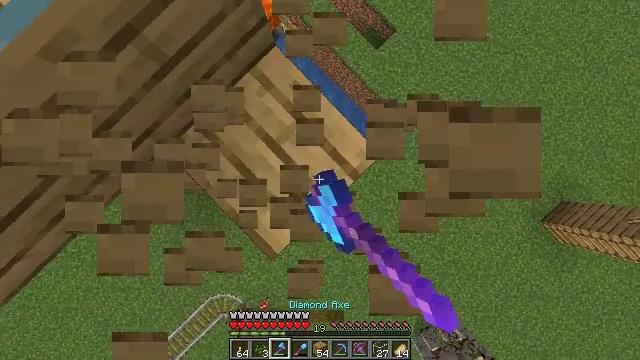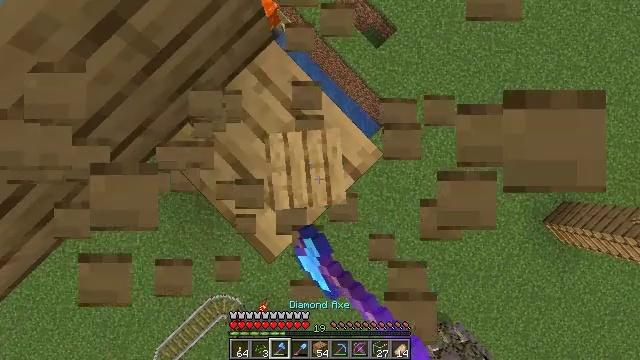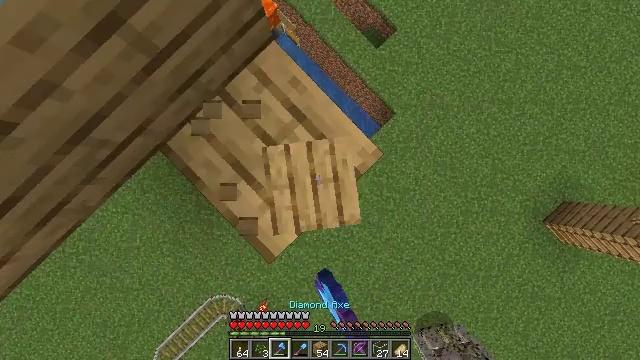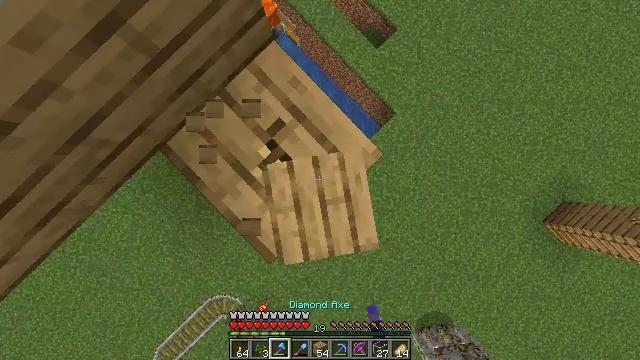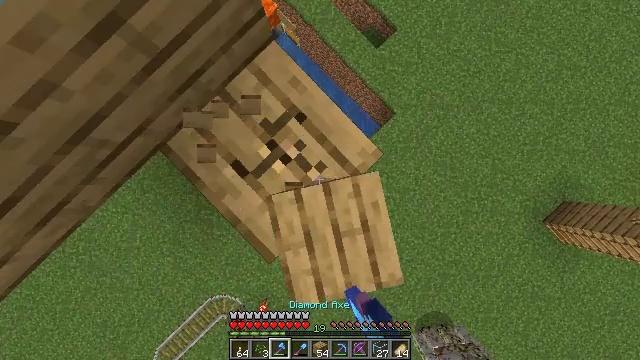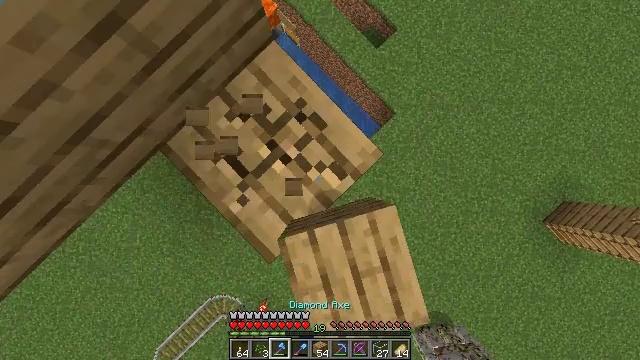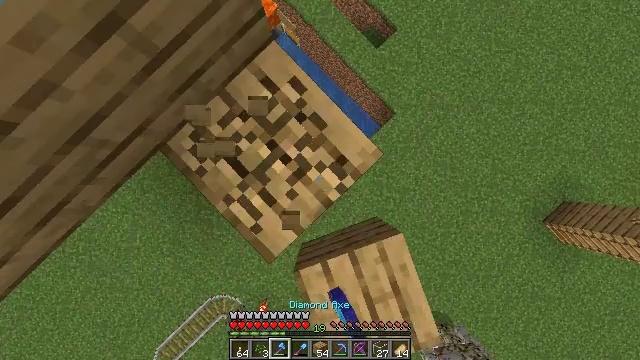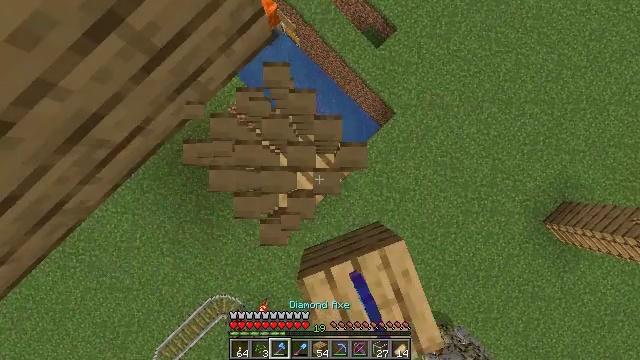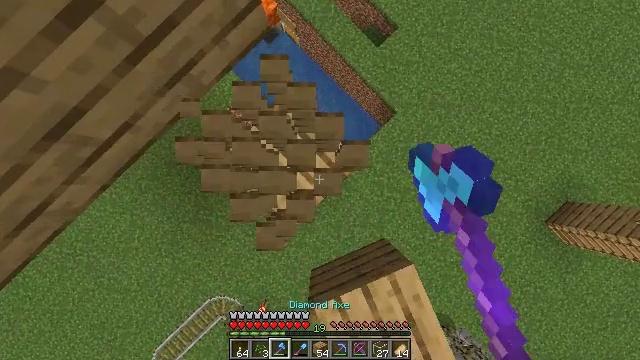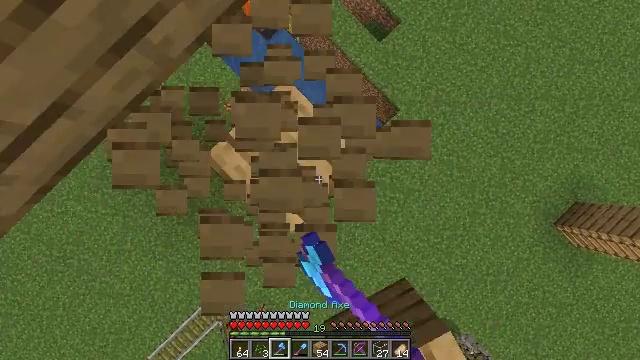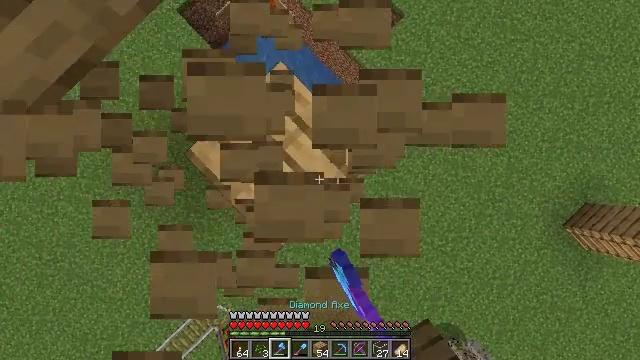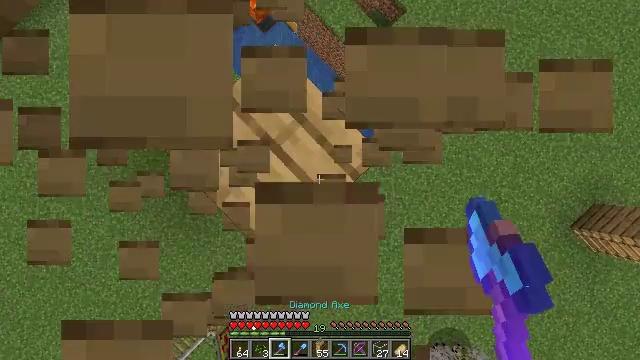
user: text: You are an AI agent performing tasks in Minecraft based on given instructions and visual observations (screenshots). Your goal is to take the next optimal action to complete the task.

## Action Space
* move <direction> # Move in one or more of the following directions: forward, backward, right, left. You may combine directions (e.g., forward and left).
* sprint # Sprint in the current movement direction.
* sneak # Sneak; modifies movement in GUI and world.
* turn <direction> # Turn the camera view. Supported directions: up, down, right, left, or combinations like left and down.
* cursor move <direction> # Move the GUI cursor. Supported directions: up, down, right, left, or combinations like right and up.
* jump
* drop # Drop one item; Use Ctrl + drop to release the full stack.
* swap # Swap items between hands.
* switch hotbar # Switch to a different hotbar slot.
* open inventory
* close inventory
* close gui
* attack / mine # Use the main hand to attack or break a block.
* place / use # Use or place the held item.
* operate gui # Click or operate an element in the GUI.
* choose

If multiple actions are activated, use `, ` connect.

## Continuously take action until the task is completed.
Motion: motion action
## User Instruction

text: Mine planks.
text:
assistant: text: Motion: attack / mine
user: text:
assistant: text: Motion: attack / mine
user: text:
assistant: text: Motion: attack / mine
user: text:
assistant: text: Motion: attack / mine
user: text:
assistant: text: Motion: attack / mine
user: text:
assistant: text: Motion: attack / mine
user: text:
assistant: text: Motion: attack / mine
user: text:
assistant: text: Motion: attack / mine
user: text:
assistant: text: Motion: attack / mine
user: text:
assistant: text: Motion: attack / mine
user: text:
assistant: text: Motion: attack / mine
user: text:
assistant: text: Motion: attack / mine